Aerial crown-view tile of a tropical tree (Barro Colorado Island, Panama), acquired 20250915:
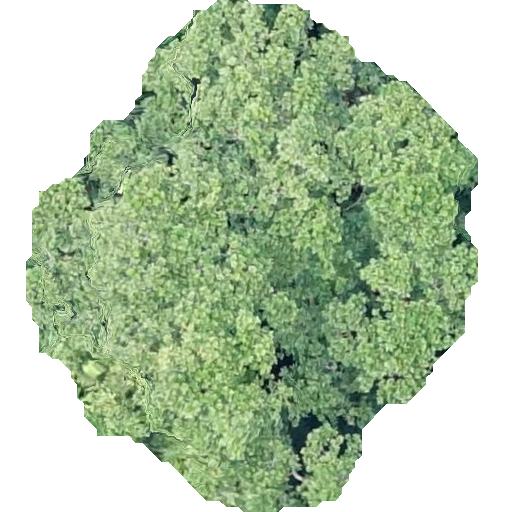
Species: Anacardium excelsum
GBIF accepted scientific name: Anacardium excelsum
Crown area: 231.257 m²